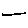
Label: hexagon